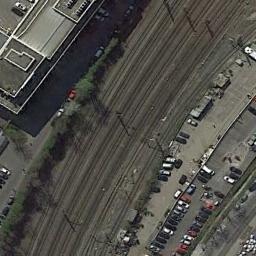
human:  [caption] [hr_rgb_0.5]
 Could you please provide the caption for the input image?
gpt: There are several buildings beside the railway .

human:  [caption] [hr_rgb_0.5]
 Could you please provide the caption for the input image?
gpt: These railways are between a building and a parking lot .

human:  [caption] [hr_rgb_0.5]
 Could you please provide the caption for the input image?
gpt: The railway is next to some houses and parking lot .

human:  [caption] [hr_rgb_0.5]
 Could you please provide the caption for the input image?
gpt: There are about ten railway lines here .

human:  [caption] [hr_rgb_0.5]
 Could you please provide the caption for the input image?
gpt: There are many cars and some green bushes beside the railway .